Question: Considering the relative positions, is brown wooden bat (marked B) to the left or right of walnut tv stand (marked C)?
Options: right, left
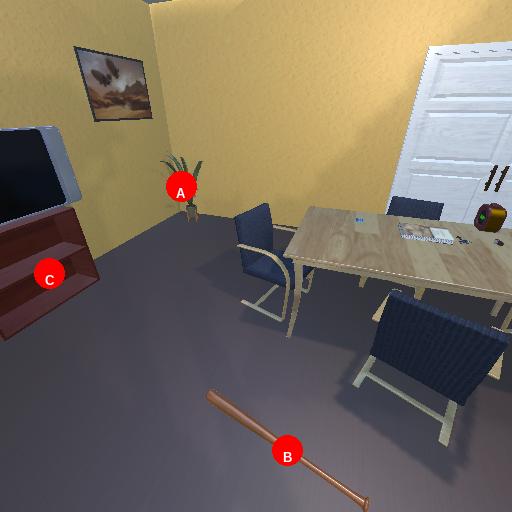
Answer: right